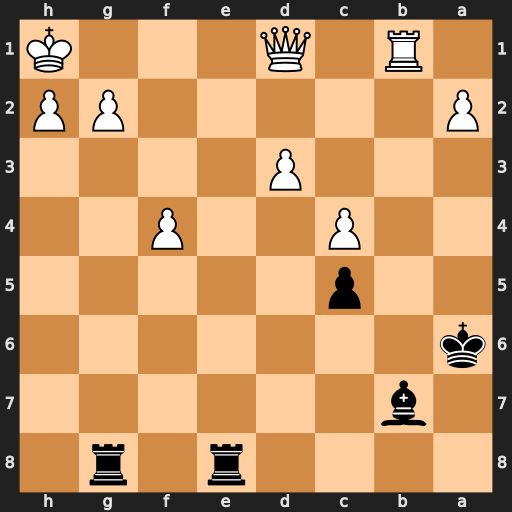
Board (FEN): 4r1r1/1b6/k7/2p5/2P2P2/3P4/P5PP/1R1Q3K
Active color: b
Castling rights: -
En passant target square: -
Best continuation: Bxg2+ Kg1 Bf3+ Kf2 Bxd1